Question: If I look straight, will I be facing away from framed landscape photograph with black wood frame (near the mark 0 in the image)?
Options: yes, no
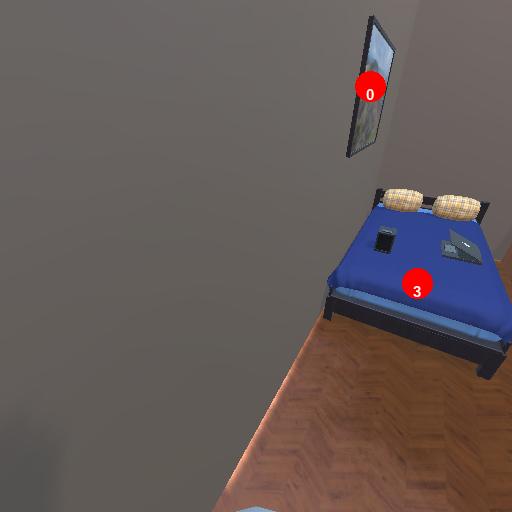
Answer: yes